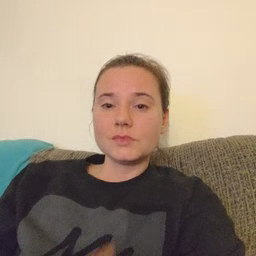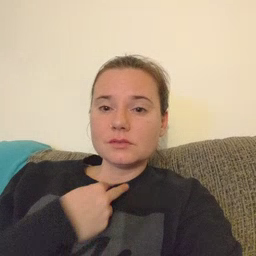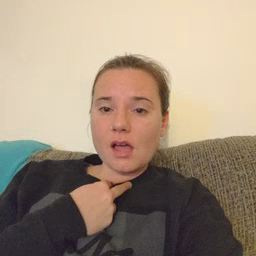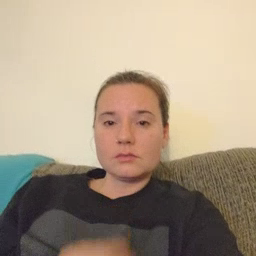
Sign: stuck